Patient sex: F
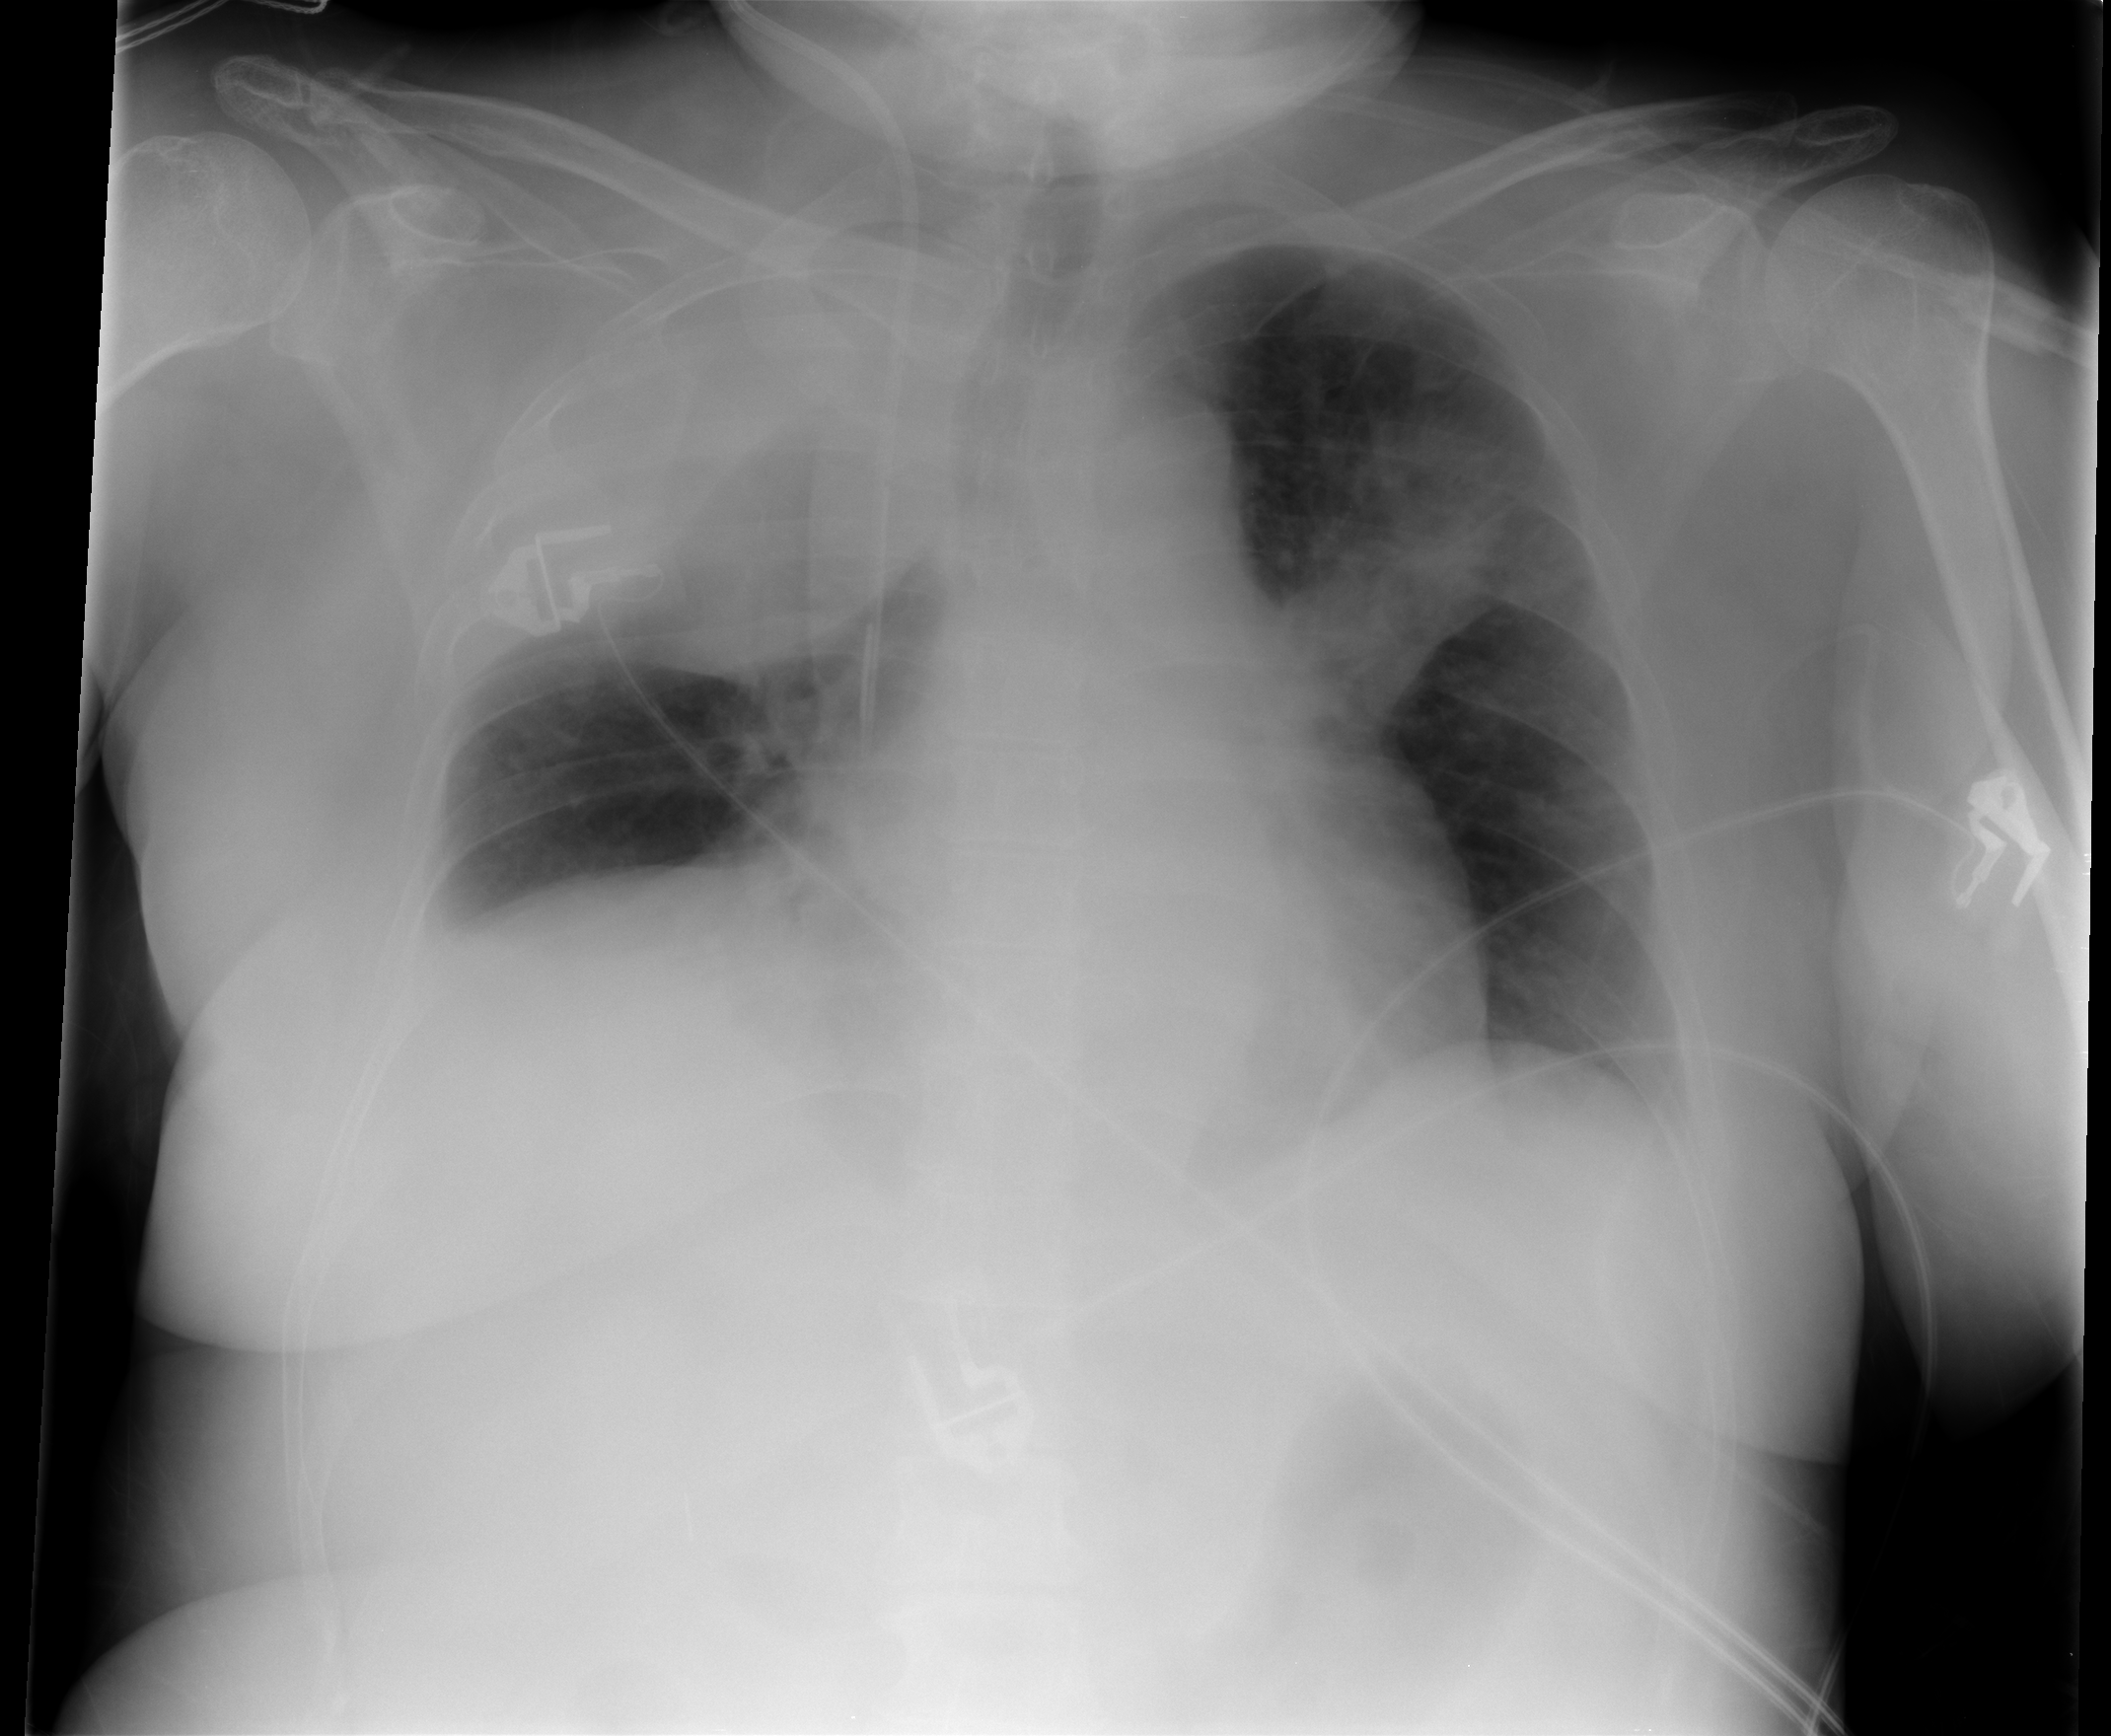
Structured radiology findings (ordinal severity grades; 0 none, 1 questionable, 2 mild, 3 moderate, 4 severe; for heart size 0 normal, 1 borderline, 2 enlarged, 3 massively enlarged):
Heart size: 2
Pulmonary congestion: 0
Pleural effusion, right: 3
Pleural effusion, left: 0
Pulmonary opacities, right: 1
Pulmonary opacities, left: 3
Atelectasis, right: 3
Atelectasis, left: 3